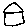
Label: house